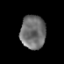
Tissue: prostate
Cell type: T cells
Senescence score: 0.3587
Nuclear area (px): 832
Mean DAPI intensity: 110.857